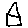
Label: house